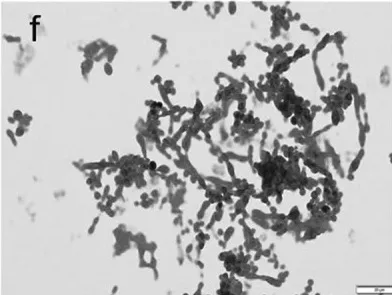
Fungal morphology under microscopy by taking colonies, respectively. Yeast-like fungus, budding cells with pseudohyphae (gram staining).
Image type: pathology (gram)